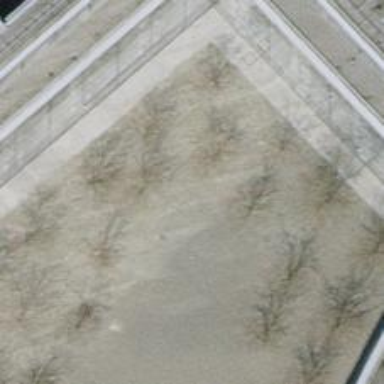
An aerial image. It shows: Urban tree with broadleaved deciduous leaves.